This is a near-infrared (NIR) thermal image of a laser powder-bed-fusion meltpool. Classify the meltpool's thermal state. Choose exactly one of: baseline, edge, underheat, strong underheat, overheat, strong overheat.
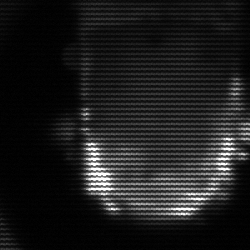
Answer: baseline